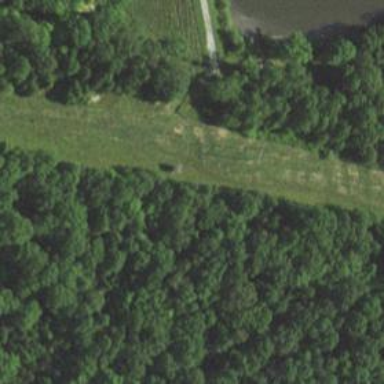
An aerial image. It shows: Hunting stand.